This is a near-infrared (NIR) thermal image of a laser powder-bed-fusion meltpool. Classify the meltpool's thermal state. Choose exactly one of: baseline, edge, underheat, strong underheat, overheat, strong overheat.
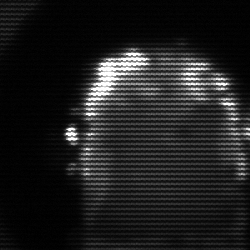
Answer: baseline